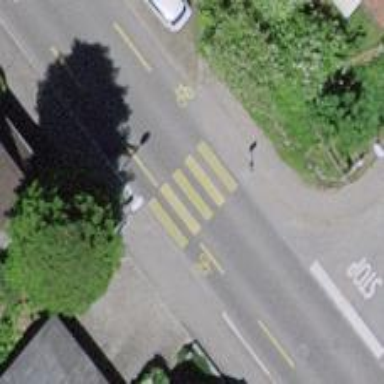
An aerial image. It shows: Marked road crossing.